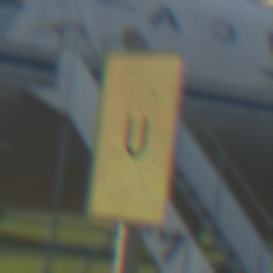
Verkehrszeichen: AnkuendigungOderFortsetzungUmleitungOhnePfeilsymbol
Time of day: SunriseSunset
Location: Outdoor (Special)
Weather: Clear
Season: NotSpecified
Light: Natural